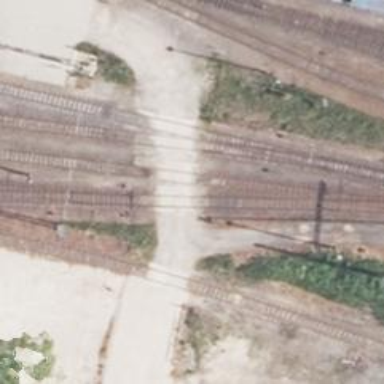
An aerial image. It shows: Level crossing along the railway.